Question: I'm using Chose plugin and was styling it, but met this issue:

It is caused by this generate HTML:
'''
<div id="sel1WY_chzn" class="chzn-container chzn-container-single" style="width: 300px;>
//this is width of container
<div class="chzn-drop" style="left: -9000px; width: 298.333px; top: 22.3333px;">
//this is html of dropdown
'''
How can I fix it ? Also it could be caused by additional border, yes ?
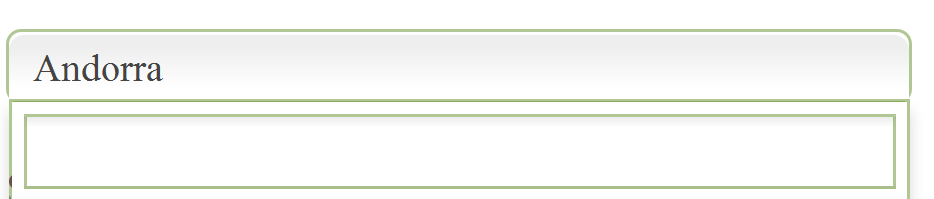
Answer: Sorry, I managed do find it very fast)
'''
.chzn-container-single .chzn-single {
border: 1px solid rgba(98,141, 40, 0.5);
}
'''
'''
.chzn-container {
border: 1px solid rgba(98,141, 40, 0.5);}
'''